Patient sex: M
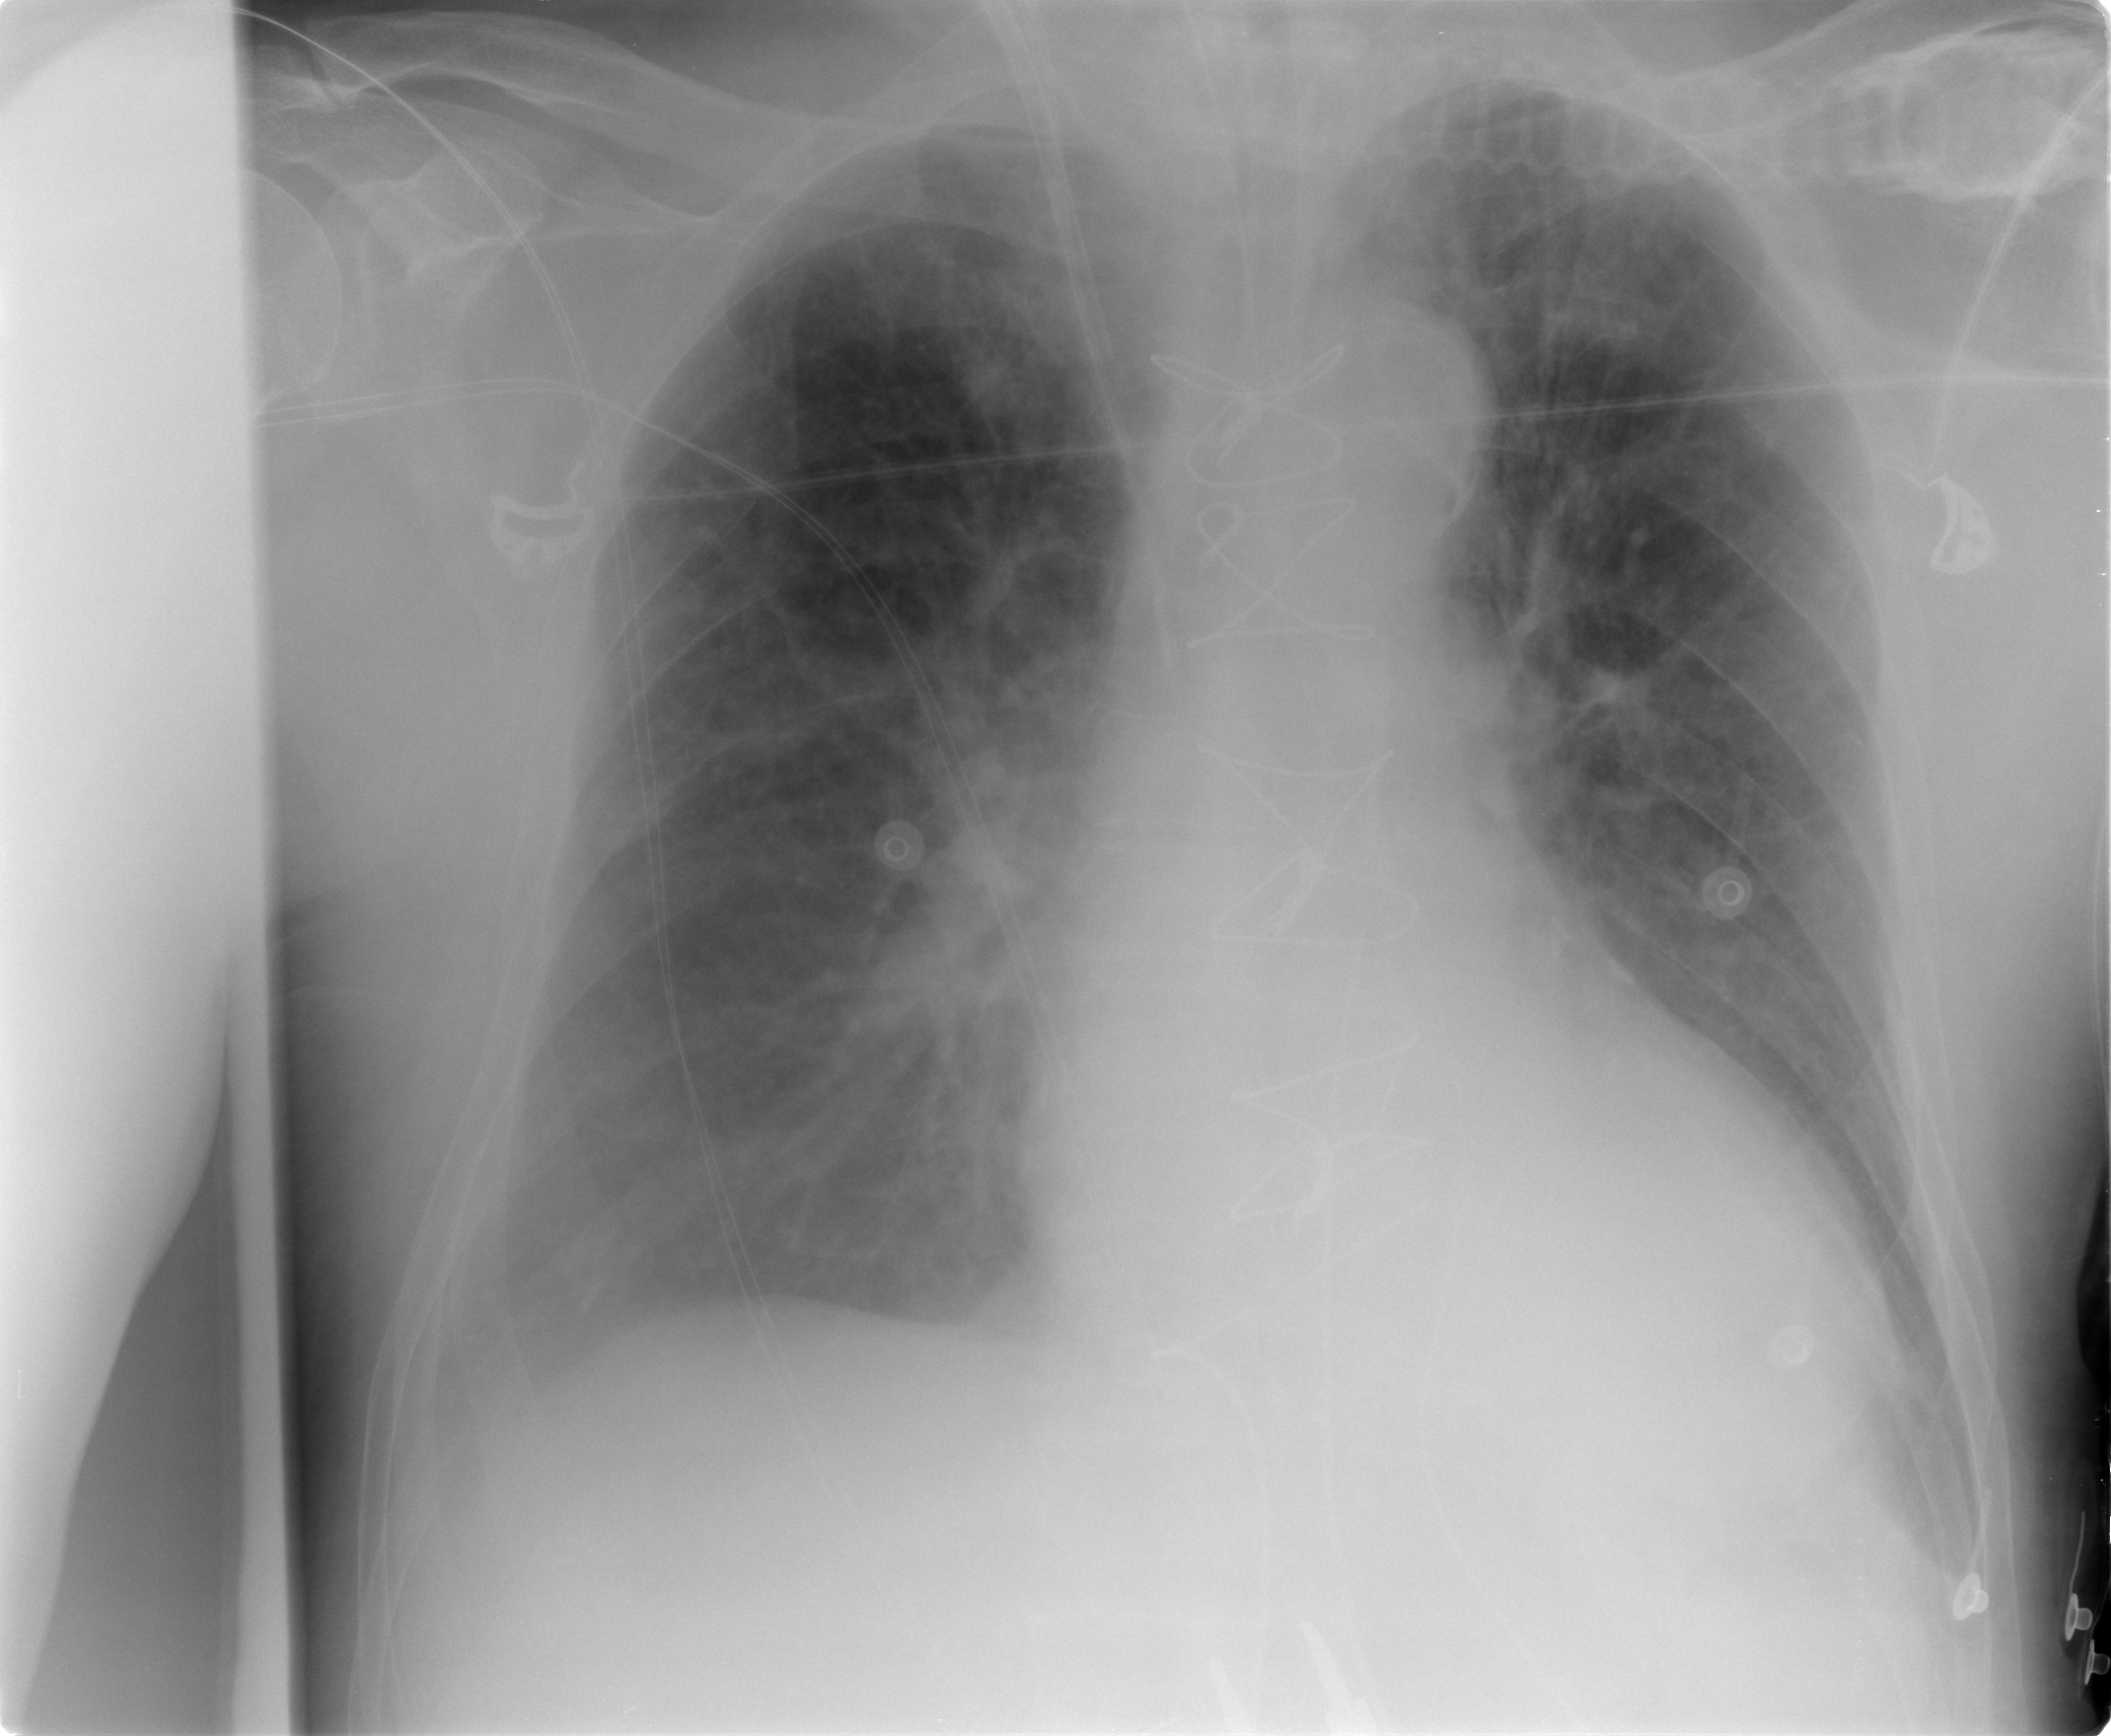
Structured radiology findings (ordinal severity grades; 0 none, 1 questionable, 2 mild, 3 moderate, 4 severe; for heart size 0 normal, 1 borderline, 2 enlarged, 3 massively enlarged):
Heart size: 0
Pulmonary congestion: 2
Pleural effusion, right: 2
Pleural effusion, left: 0
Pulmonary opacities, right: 0
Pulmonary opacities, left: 0
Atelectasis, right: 0
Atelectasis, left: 0